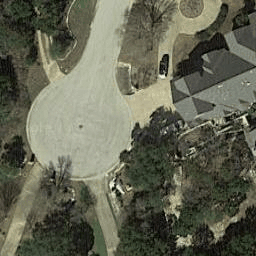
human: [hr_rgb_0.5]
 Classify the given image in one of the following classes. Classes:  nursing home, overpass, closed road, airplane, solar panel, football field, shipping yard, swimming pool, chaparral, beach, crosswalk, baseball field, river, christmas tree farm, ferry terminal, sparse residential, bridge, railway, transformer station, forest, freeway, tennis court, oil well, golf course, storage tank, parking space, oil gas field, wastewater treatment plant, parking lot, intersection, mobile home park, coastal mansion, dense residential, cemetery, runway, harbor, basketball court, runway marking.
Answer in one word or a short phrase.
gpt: closed road